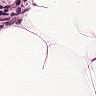
Metastatic tissue present: no